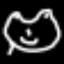
Label: frog